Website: home-depot
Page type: account-dashboard
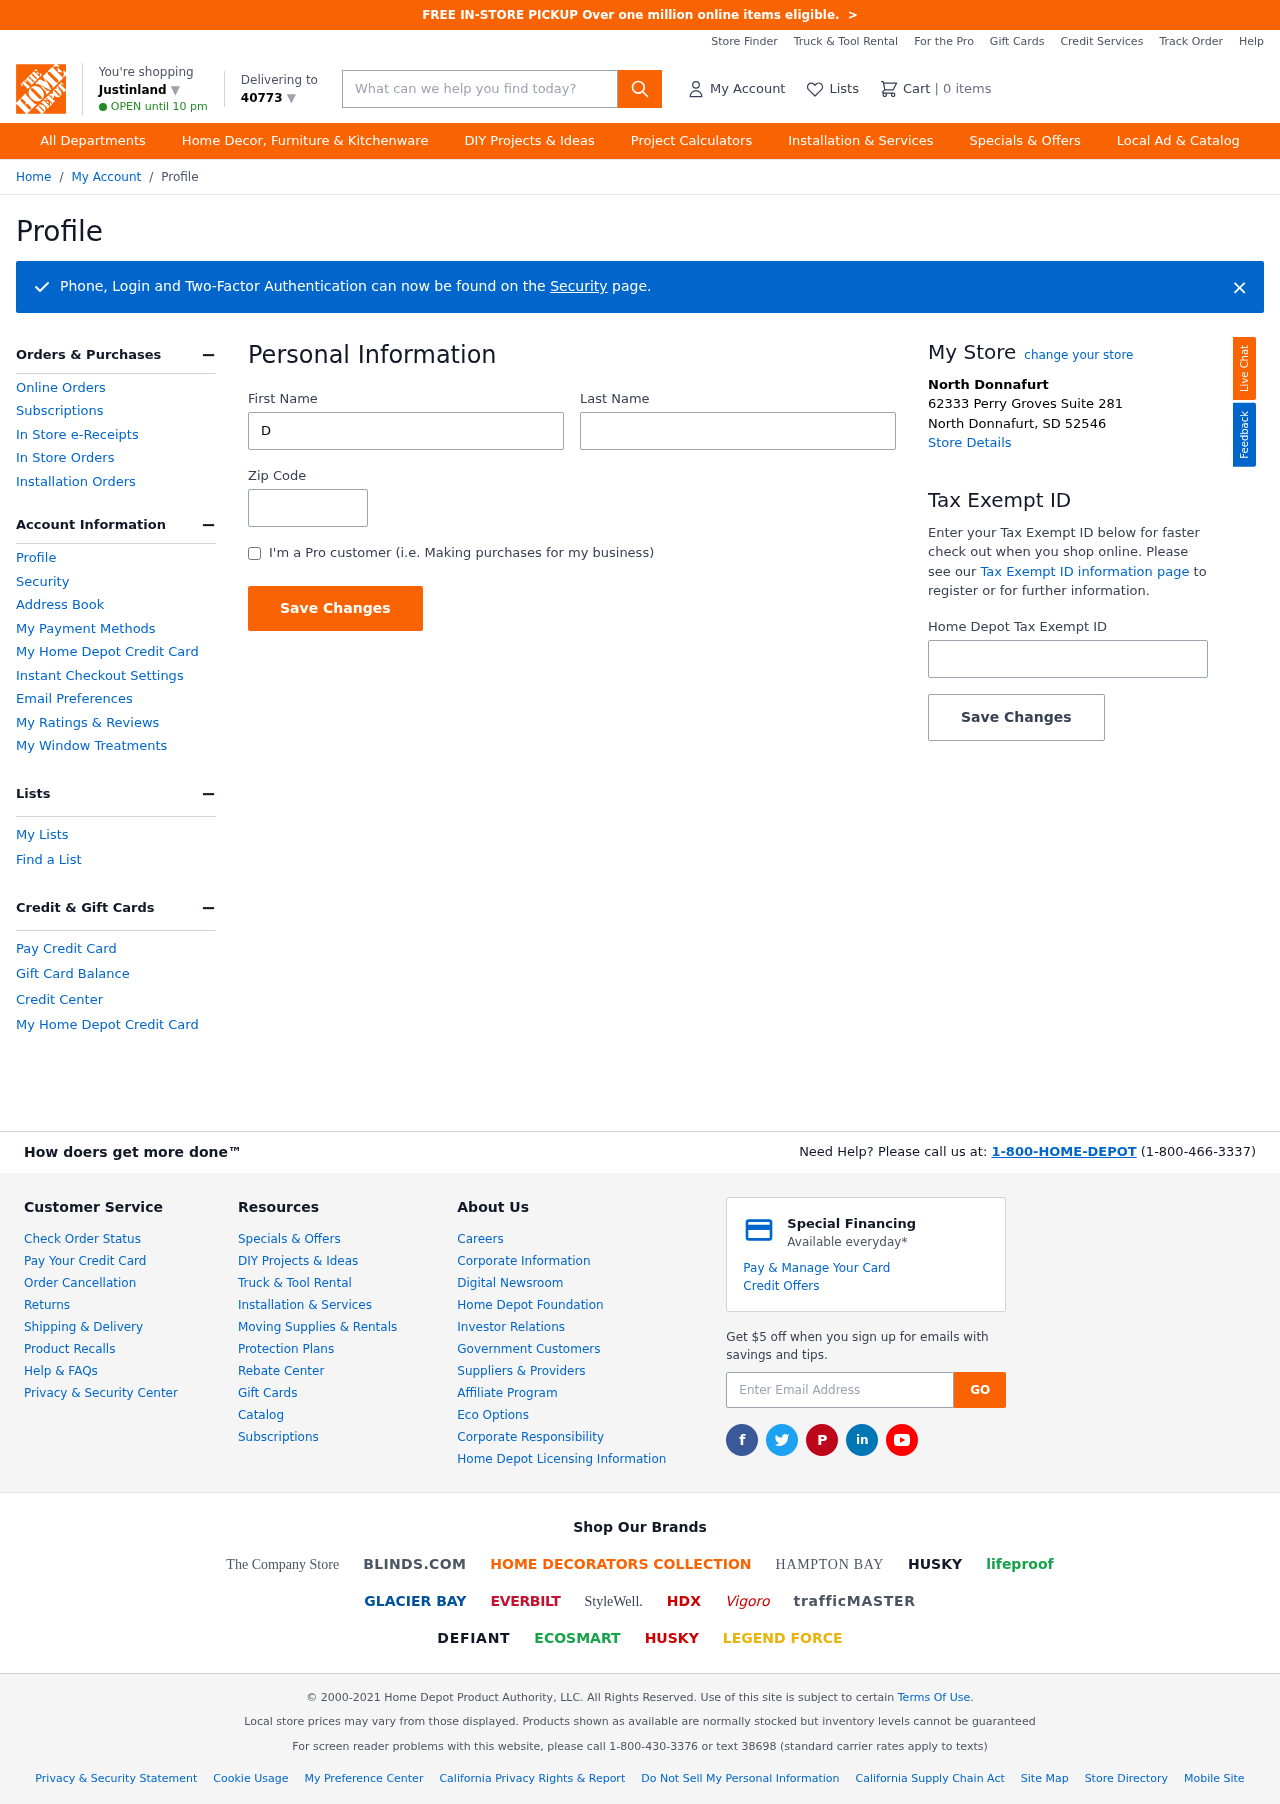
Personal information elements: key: PII_CITY
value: Justinland ▼
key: PII_FIRSTNAME
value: Daniel
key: PII_LASTNAME
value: Holmes
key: PII_LOCATION1_CITY
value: North Donnafurt
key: PII_LOCATION1_CITY_STATE_ZIP
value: North Donnafurt, SD 52546
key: PII_LOCATION1_STREET
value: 62333 Perry Groves Suite 281
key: PII_POSTCODE
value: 40773 ▼
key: PII_POSTCODE
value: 40773
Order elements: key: ORDER_NUM_ITEMS
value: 0
Search elements: key: HEADER_SEARCH
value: What can we help you find today?